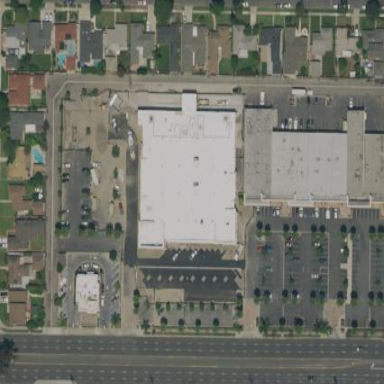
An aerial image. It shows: Retail building.